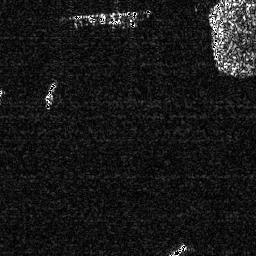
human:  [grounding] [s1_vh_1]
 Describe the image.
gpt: In the satellite image, there is  <ref>1 medium ship </ref> <box>[[16, 30, 23, 42, 0]]</box> located at left,  <ref>1 small ship </ref> <box>[[64, 93, 73, 99, 0]]</box> located at bottom.